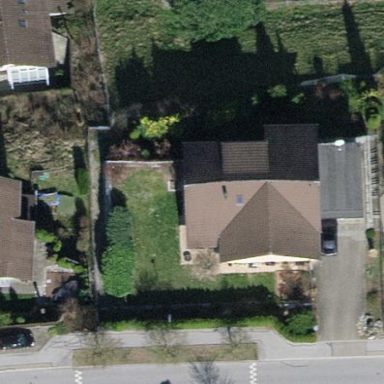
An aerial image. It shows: Building with tile roof.